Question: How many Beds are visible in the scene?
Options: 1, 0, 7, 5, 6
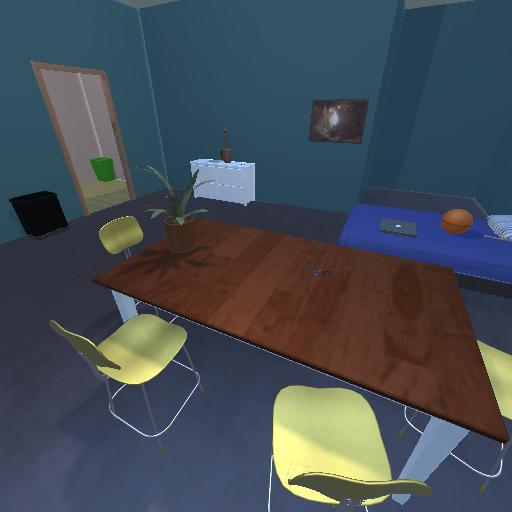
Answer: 1